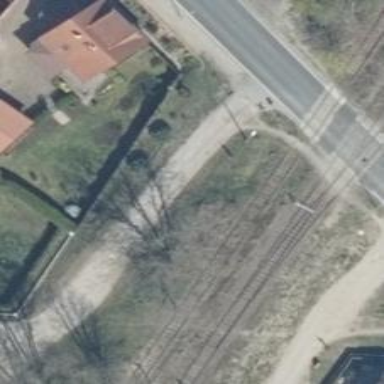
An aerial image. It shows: Disused historic railway yard.